Question: Word has this feature where it merges tables that are inserted together, so to add two separate tables, you have to put a paragraph in between them. This has been working well, but now I need to make the paragraph go away after making the tables separate so that they're stacked on top of each other.
'''
var document = GetDocument(word, @"C:\Blank.docx");
object missing = System.Reflection.Missing.Value;
var paragraph = document.Paragraphs.Add(ref missing);
paragraph.Range.Text = "...";
var table = document.Tables.Add(paragraph.Range, 1, 1, ref missing, ref missing);
table.Borders.Enable = 1;
paragraph.Range.Collapse(Microsoft.Office.Interop.Word.WdCollapseDirection.wdCollapseEnd);
paragraph.Range.InsertParagraphAfter();
paragraph.Range.Collapse(Microsoft.Office.Interop.Word.WdCollapseDirection.wdCollapseEnd);
paragraph = document.Paragraphs.Add(ref missing);
paragraph.Range.Text = "...";
table = document.Tables.Add(paragraph.Range, 1, 1, ref missing, ref missing);
table.Borders.Enable = 1;
document.Save();
var doc_close = (Microsoft.Office.Interop.Word._Document)document;
doc_close.Close();
Marshal.ReleaseComObject(document);
'''
The top picture shows the result of the above code. I want to remove the paragraph between the two tables but don't know how to using the com object. One important thing to note is that to delete the paragraph in word, you have to press "Delete" and not "Backspace". I think that is an important hint to find the correct answer.

This example makes it seem like I want to do something that could be done with a single table, but the actual application works differently and requires two different tables that are stacked on top of each other.
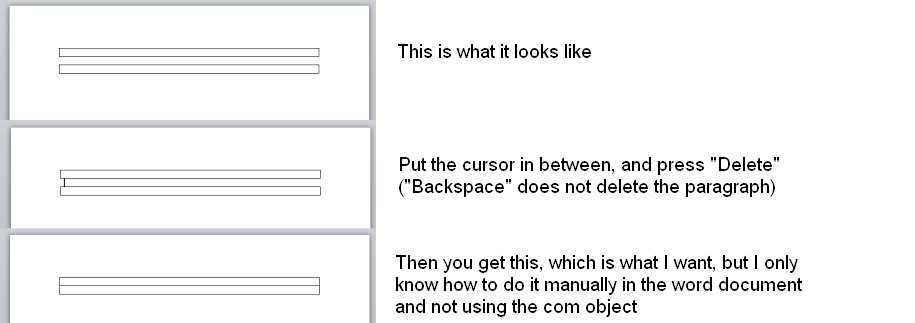
Answer: I would try using this Lib <URL> I found it a while back looks alot easier to use than com
You can always use the openxml SDK for office as well but I suspect docx will be easier
<URL>